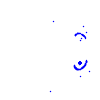
Particle: proton